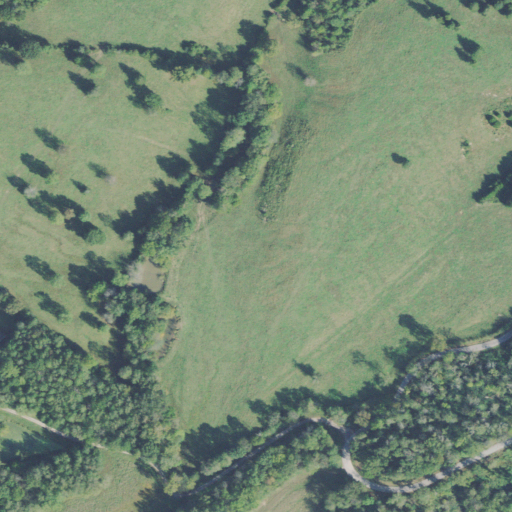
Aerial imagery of valley in Tennessee named Dark Hollow containing pasture, open development, deciduous forest, shrub, and grassland